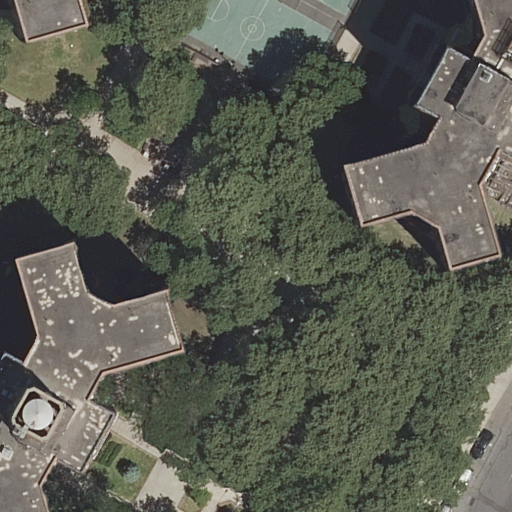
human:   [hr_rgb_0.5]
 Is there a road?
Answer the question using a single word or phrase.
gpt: yes

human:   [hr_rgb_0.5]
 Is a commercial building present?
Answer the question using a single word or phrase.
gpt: no

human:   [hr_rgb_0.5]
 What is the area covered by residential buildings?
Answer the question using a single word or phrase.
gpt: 721m2

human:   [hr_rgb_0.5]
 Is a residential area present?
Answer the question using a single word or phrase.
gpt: yes

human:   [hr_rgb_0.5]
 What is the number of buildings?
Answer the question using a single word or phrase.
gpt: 3

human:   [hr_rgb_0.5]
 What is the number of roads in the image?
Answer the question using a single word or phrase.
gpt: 7

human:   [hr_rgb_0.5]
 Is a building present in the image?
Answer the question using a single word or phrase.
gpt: yes

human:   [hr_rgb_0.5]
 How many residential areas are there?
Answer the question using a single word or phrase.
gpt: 1

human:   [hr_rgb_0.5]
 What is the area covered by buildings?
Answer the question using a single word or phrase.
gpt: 721m2

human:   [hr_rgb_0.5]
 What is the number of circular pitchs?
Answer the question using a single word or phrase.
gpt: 0

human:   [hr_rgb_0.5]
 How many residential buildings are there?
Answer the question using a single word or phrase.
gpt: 3

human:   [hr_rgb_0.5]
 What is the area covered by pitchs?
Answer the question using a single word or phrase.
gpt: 517m2

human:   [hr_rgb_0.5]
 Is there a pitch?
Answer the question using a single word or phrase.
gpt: yes

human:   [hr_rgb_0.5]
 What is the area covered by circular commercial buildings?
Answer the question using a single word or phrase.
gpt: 0m2

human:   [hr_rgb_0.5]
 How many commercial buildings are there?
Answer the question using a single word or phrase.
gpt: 0

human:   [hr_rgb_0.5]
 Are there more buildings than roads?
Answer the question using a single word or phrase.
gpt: no

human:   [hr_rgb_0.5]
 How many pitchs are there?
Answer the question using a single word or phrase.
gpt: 2

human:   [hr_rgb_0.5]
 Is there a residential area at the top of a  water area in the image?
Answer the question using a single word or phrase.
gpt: no

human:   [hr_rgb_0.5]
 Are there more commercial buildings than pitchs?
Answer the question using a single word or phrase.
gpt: no

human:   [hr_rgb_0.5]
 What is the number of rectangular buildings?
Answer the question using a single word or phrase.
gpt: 1

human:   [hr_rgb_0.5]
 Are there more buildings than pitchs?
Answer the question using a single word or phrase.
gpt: yes

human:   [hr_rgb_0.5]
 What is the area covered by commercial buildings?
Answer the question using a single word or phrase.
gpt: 0m2

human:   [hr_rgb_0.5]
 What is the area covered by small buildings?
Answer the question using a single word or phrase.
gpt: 0m2

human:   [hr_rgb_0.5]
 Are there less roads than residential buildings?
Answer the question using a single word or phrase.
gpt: no

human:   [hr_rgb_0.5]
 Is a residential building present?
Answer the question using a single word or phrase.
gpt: yes

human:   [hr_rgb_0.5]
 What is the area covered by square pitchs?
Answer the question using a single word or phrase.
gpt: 0m2

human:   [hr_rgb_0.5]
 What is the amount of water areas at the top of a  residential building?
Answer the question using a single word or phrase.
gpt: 0

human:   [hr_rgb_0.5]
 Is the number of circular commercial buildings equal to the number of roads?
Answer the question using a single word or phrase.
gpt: no

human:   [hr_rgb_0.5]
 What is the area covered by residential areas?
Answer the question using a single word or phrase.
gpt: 5111m2

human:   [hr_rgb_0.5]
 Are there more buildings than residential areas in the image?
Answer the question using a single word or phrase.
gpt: yes

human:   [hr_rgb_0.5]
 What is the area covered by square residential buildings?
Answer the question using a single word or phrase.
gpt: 0m2

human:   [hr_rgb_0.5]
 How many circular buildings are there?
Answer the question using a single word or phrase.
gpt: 0

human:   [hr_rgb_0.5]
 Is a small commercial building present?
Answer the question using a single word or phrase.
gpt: no

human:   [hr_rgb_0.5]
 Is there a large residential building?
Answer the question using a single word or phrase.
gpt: no

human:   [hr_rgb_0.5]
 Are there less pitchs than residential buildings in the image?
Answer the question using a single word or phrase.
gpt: yes

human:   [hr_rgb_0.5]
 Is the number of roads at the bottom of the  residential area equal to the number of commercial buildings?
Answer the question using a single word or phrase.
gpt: yes

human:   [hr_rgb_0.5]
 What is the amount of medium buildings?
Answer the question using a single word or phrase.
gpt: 3

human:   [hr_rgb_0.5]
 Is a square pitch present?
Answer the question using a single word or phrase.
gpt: no

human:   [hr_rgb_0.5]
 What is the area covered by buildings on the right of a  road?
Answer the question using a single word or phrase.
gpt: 376m2

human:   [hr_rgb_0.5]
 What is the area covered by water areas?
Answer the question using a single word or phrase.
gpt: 0m2

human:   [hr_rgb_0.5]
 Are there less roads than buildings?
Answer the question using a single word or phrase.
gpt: no

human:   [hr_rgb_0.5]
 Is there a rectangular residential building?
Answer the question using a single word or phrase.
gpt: yes

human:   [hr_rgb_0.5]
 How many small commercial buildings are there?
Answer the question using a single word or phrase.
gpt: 0

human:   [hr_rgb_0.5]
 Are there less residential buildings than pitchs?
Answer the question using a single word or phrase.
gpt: no

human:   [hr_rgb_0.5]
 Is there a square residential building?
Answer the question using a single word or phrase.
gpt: no

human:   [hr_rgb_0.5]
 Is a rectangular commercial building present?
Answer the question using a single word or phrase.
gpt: no

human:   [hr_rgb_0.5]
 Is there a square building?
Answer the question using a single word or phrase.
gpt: no

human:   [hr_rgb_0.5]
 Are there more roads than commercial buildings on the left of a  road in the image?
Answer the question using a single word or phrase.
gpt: yes

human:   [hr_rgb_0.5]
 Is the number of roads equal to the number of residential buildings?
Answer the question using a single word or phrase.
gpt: no

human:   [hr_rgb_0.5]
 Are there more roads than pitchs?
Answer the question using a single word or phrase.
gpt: yes

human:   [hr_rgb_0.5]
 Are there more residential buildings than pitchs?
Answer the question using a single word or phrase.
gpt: yes

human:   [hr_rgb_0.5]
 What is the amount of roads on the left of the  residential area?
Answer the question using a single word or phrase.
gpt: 2

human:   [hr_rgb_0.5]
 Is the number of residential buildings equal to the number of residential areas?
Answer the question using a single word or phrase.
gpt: no

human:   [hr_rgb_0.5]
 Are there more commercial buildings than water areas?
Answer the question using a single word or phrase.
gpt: no

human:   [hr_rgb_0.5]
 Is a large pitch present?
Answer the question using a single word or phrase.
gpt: no

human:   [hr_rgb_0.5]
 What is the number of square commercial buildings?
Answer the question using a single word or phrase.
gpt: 0

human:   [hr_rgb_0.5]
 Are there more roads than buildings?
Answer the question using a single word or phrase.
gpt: yes

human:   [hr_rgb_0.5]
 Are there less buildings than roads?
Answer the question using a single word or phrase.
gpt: yes

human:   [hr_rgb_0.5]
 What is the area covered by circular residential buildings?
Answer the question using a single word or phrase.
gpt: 0m2

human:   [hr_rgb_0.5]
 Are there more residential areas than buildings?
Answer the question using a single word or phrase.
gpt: no

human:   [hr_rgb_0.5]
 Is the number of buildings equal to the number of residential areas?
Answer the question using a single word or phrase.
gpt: no

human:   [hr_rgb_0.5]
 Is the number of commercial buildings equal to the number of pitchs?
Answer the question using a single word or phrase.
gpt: no

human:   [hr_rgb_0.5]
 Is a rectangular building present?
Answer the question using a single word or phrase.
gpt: yes

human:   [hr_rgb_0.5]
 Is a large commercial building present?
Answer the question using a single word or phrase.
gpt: no